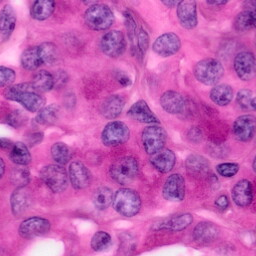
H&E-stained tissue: Pancreatic